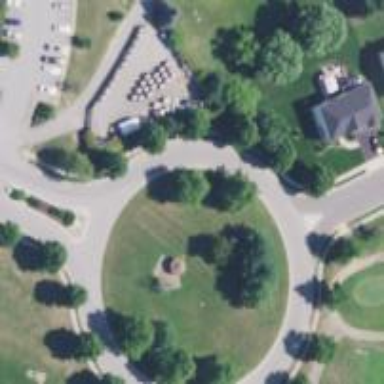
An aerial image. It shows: Roundabout on residential road.